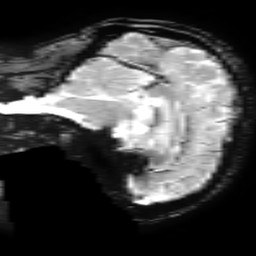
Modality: T2starw
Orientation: sagittal
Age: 59
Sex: female
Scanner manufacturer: ge
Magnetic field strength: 3 T
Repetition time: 0.65 s
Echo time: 0.02 s